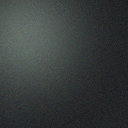
Screen state: off